Question: I followed this <URL>-height:100% has an negative effect on when I try to apply a margin-left of right to my primaryContent div.
At a certain height it causes a block of whitespace to show up. The only work-around I've found so far is to use padding instead of margin.
The height that this happens can be seen in my screenshot below. And I also notice if I remove the "background:inherit" line from #primaryContent div that the background of the container div stops at the same height that the margin white space problem occurs.
Any type of help is appreciated, links to the source code are:
<URL>
<URL>
<URL>
Screenshot:

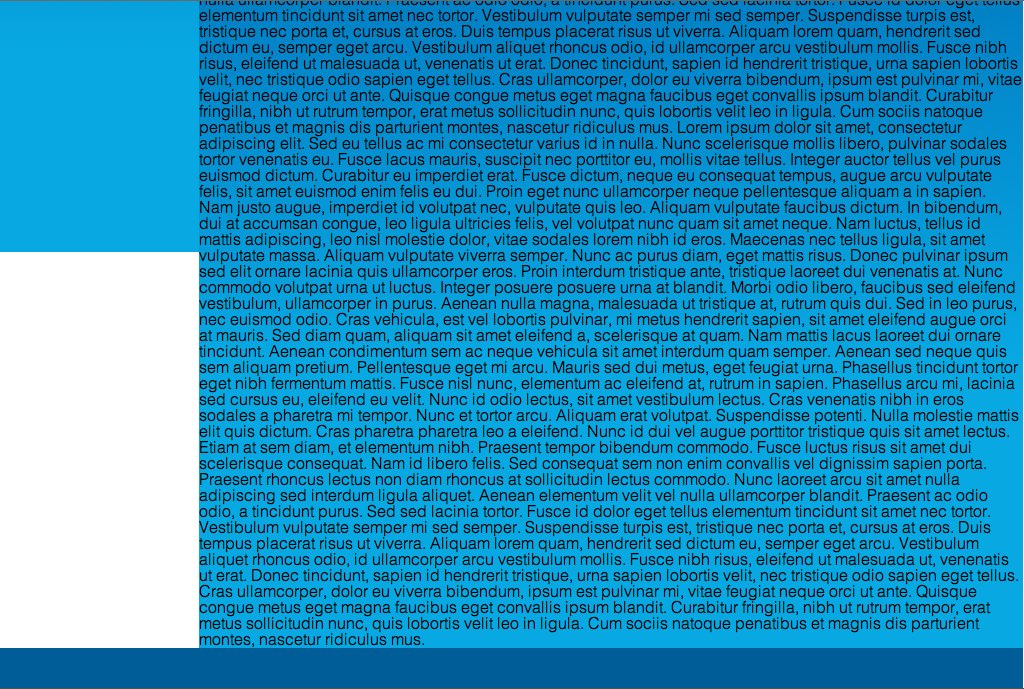
Answer: very strage how they let that slip here is a fix :D
look for this in the default.css
'''
html, body, #container {
height: 100%;
}
'''
replace it with
'''
html, body {
height: 100%;
}
'''
Im not completely sure what the explanation for why this happens it could just be an css bug but there is always a work around.
your done!